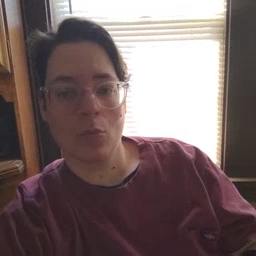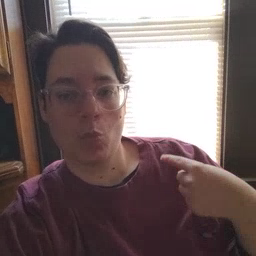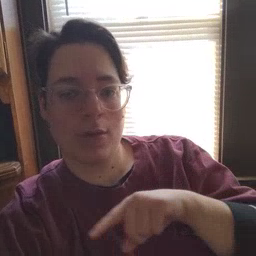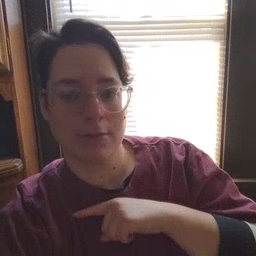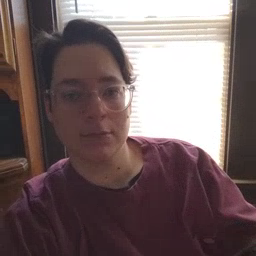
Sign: weus